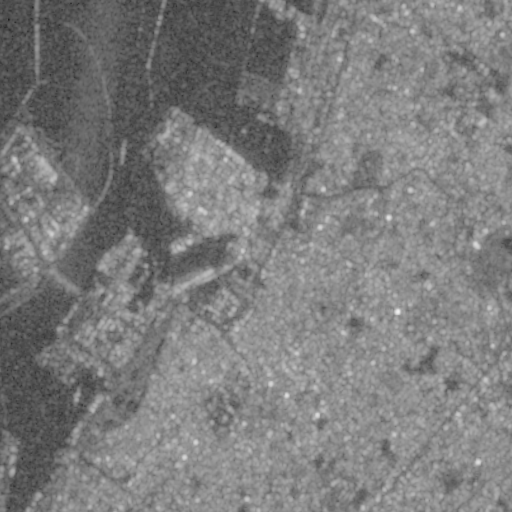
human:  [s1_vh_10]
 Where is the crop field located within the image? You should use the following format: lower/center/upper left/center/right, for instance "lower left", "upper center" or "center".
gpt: The crop field is located in the center right of the image.
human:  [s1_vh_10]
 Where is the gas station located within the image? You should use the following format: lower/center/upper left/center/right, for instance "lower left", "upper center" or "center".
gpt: The gas station is located in the lower left of the image.
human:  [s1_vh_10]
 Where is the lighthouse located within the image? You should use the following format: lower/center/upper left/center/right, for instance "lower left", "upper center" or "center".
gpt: The lighthouse is located in the upper left of the image.
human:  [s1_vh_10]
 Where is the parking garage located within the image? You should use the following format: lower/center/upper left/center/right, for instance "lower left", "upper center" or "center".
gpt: The parking garage is located in the center of the image.
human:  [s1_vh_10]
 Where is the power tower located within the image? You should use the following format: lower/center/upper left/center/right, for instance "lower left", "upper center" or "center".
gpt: The power tower is located in the lower right of the image.
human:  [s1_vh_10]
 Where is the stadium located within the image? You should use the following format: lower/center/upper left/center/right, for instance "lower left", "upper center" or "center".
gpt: The stadium is located in the upper right of the image.
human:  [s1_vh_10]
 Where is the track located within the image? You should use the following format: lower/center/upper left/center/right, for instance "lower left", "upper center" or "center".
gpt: The track is located in the center right of the image.
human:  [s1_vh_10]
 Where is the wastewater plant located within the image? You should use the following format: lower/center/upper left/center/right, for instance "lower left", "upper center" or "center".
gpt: The wastewater plant is located in the center left of the image.
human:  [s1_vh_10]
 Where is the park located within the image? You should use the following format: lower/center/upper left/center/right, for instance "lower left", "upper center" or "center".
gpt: There is no park in the image.

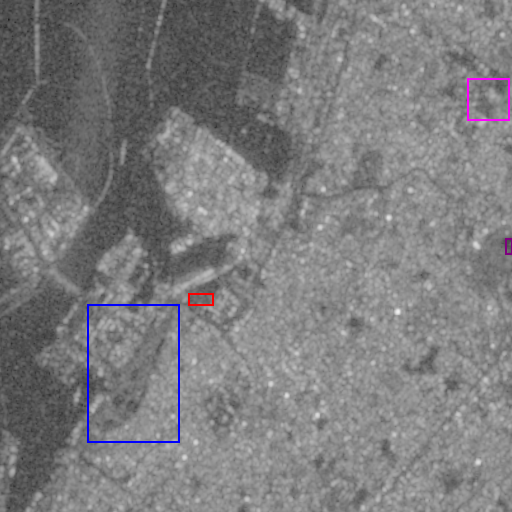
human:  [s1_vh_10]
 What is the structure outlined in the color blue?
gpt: The structure outlined in blue is a park.
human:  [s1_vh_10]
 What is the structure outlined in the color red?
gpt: The structure outlined in red is a parking lot.
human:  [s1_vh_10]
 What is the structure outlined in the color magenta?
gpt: The structure outlined in magenta is a stadium.
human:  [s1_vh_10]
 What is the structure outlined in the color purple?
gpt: The structure outlined in purple is a track.
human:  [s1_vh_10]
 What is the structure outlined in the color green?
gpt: There is no green outline.